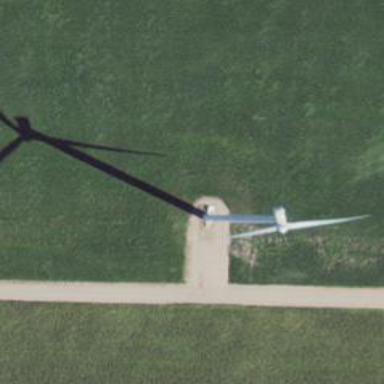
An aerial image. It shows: Wind generator with horizontal axis. The generator is wind turbine.